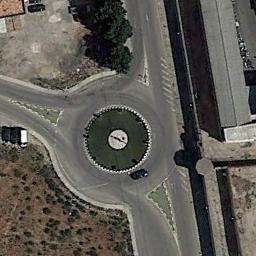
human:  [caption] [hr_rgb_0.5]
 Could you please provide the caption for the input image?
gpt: There is s car at the roundabout .

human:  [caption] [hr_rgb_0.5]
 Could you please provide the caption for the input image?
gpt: There are several moving vehicles on the road at the roundabout, There are several buildings and some trees and some lawns around the roundabout .

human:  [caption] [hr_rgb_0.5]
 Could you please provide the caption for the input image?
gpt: The roundabout is on the bare land next to buildings and trees .

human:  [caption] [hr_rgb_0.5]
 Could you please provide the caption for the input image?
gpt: The roundabout connects three roads and a lawn is in the middle of the roundabout .

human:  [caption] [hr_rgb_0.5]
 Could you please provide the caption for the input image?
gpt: The roundabout is beside a gray building .